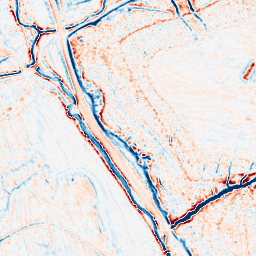
Category: multiscale
Decomposition family: dog_multiscale
Decomposition parameters: sigma_ratio: 1.6
n_scales: 3
base_sigma: 0.5
Upsampling method: cubic_catmull_rom
Upsampling parameters: scale: 2
Upsampling scale: 2